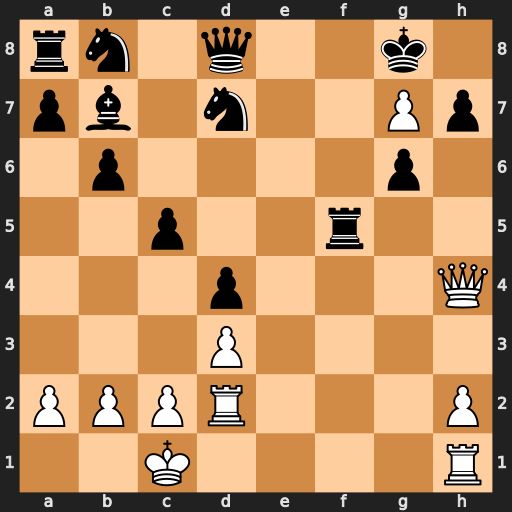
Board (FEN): rn1q2k1/pb1n2Pp/1p4p1/2p2r2/3p3Q/3P4/PPPR3P/2K4R
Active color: w
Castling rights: -
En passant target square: -
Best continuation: Qxd8+ Kxg7 Re1